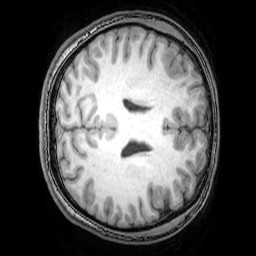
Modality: T1w
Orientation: axial
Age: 20
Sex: male
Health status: healthy
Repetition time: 0.081 s
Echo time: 0.037 s